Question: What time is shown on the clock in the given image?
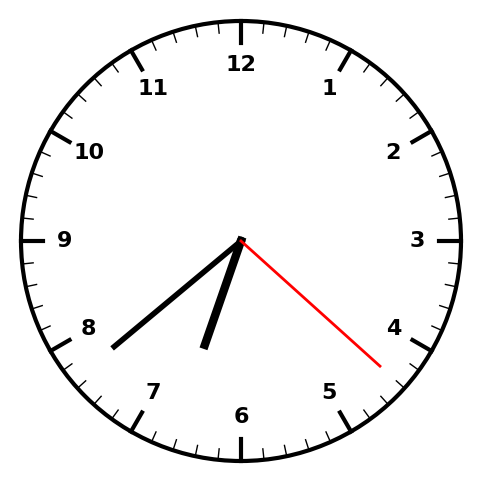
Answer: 06:38:22